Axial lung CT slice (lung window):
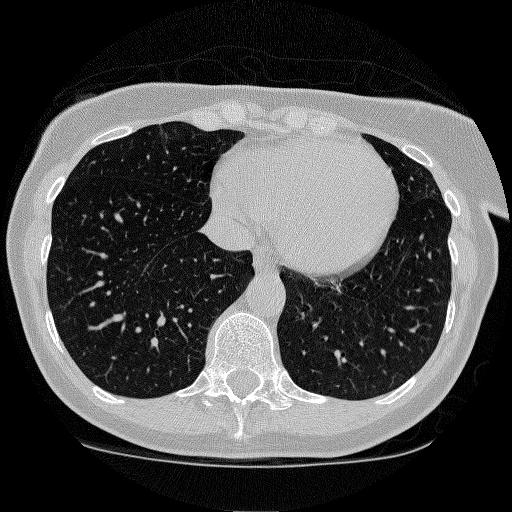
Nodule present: no